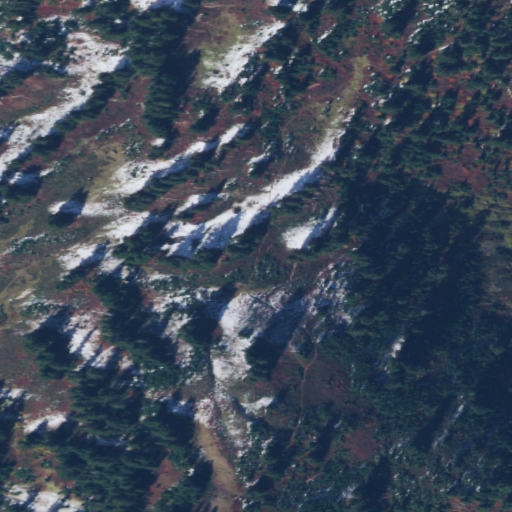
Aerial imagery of gap in Washington named Dishpan Gap containing evergreen forest, shrub, deciduous forest, and mixed forest